Aerial crown-view tile of a tropical tree (Barro Colorado Island, Panama), acquired 20240813:
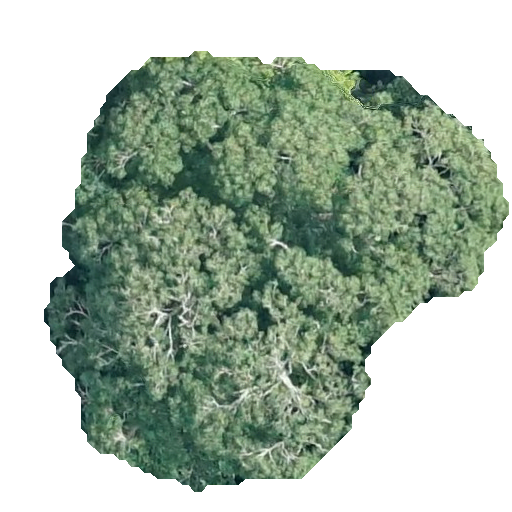
Species: Handroanthus guayacan
GBIF accepted scientific name: Handroanthus guayacan
Crown area: 214.79 m²